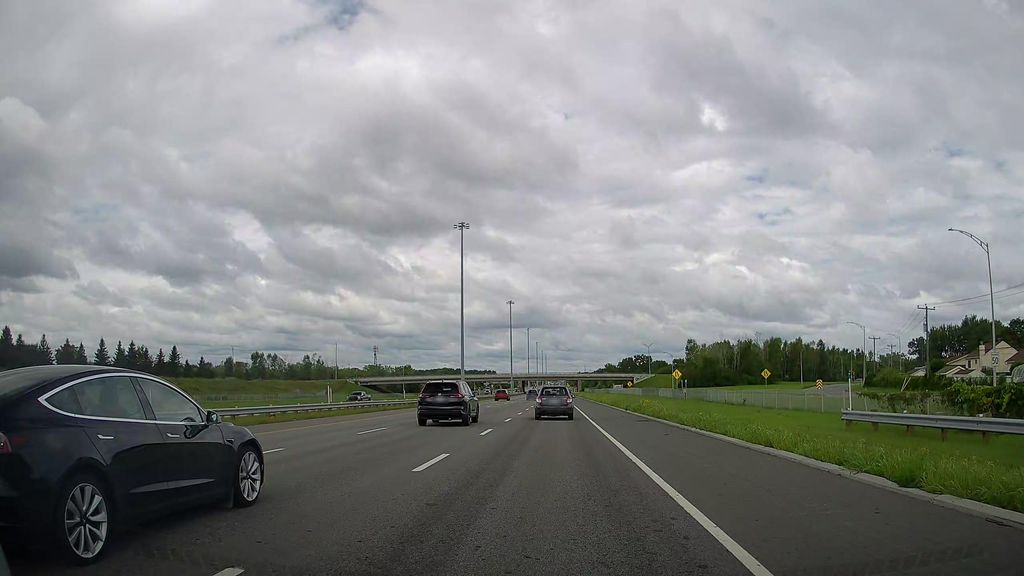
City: montreal